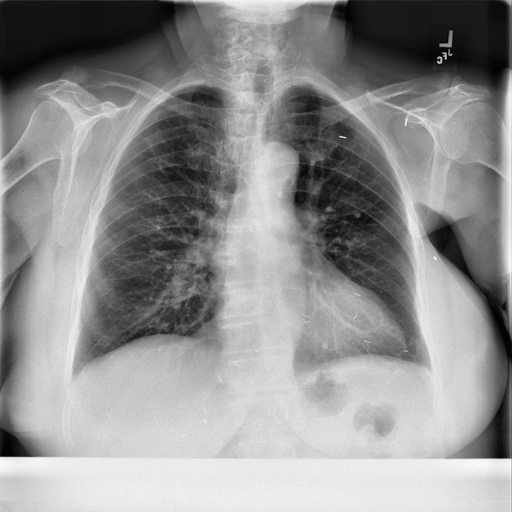
Finding: NORMAL